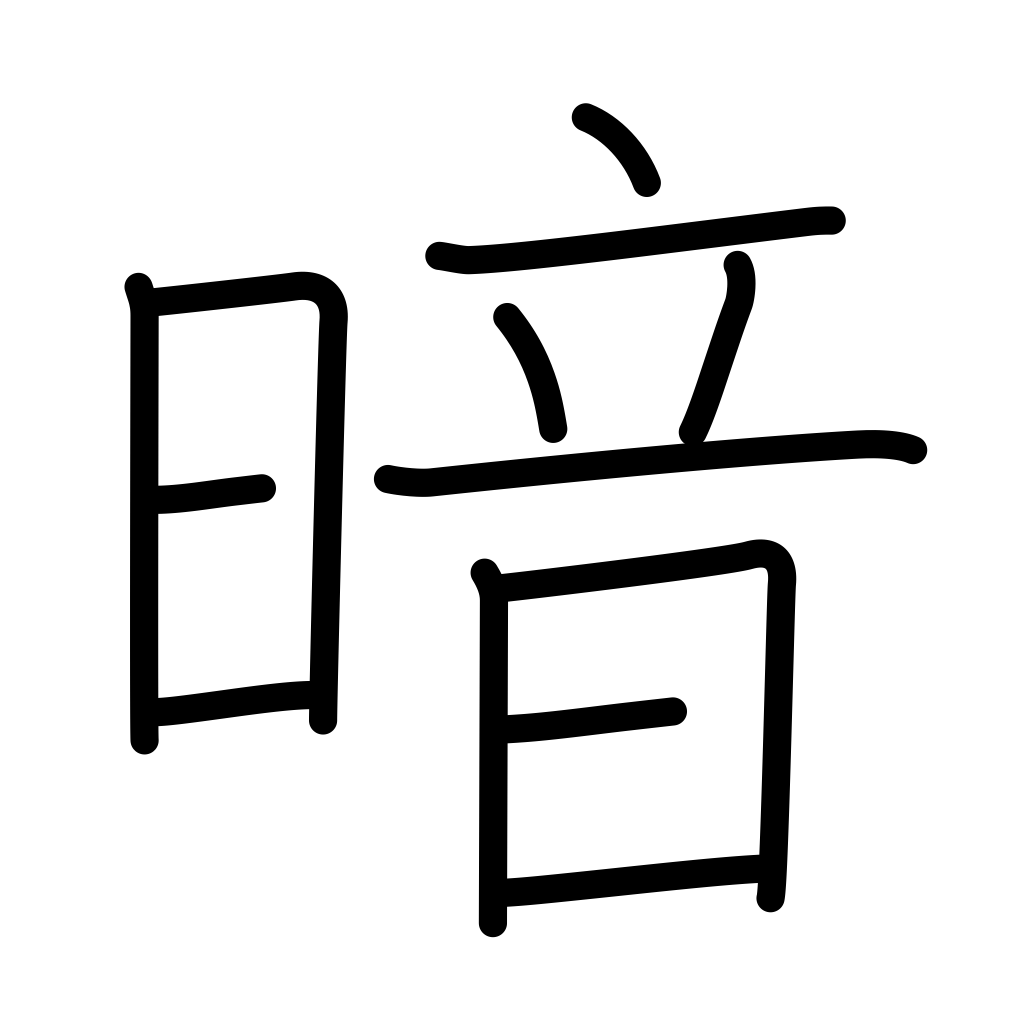
Meaning: darkness, disappear, shade, informal, grow dark, be blinded